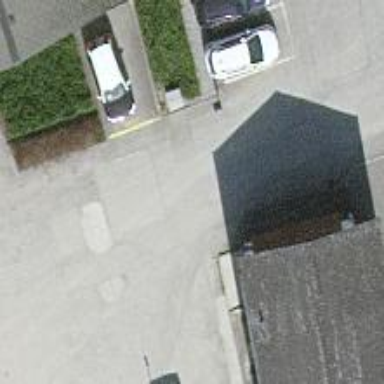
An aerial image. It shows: Road serving as parking aisle.